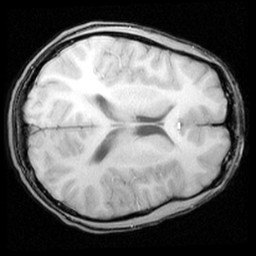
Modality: inplaneT1
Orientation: axial
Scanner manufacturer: ge
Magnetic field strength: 3 T
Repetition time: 0.325 s
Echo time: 0.003488 s